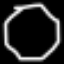
Label: octagon